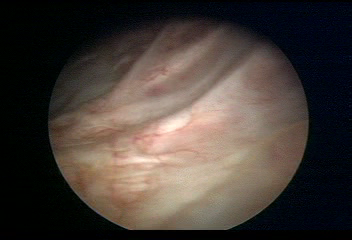
Modality: WLC
Class: Normal mucosa
Bladder cancer association: No